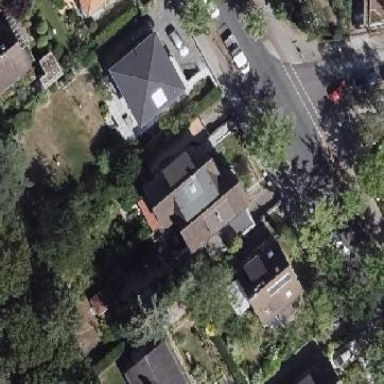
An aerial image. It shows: Semi-detached house.